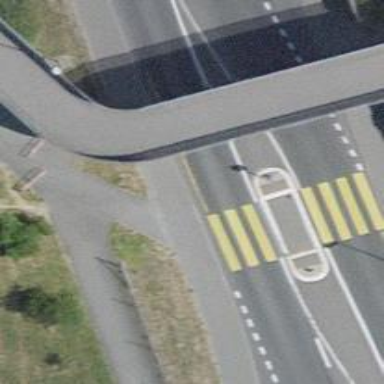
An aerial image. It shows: Kerb serving as barrier.